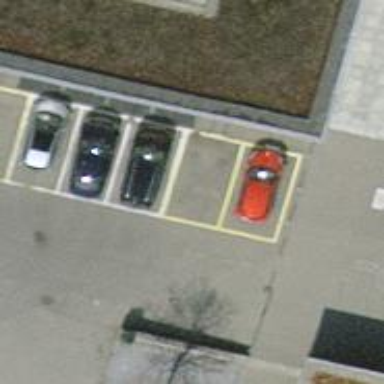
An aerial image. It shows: Car sharing facility.